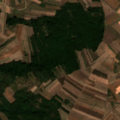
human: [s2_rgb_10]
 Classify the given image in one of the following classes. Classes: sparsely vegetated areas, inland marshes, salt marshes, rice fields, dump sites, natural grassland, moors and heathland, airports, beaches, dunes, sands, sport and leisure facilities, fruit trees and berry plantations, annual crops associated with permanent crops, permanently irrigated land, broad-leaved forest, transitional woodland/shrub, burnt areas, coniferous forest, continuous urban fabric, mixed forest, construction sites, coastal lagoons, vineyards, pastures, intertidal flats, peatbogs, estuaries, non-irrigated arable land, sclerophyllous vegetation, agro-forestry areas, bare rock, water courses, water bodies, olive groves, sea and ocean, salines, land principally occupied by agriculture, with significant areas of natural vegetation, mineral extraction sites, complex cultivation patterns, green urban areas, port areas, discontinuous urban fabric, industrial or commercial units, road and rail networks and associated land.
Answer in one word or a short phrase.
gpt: non-irrigated arable land, complex cultivation patterns, broad-leaved forest